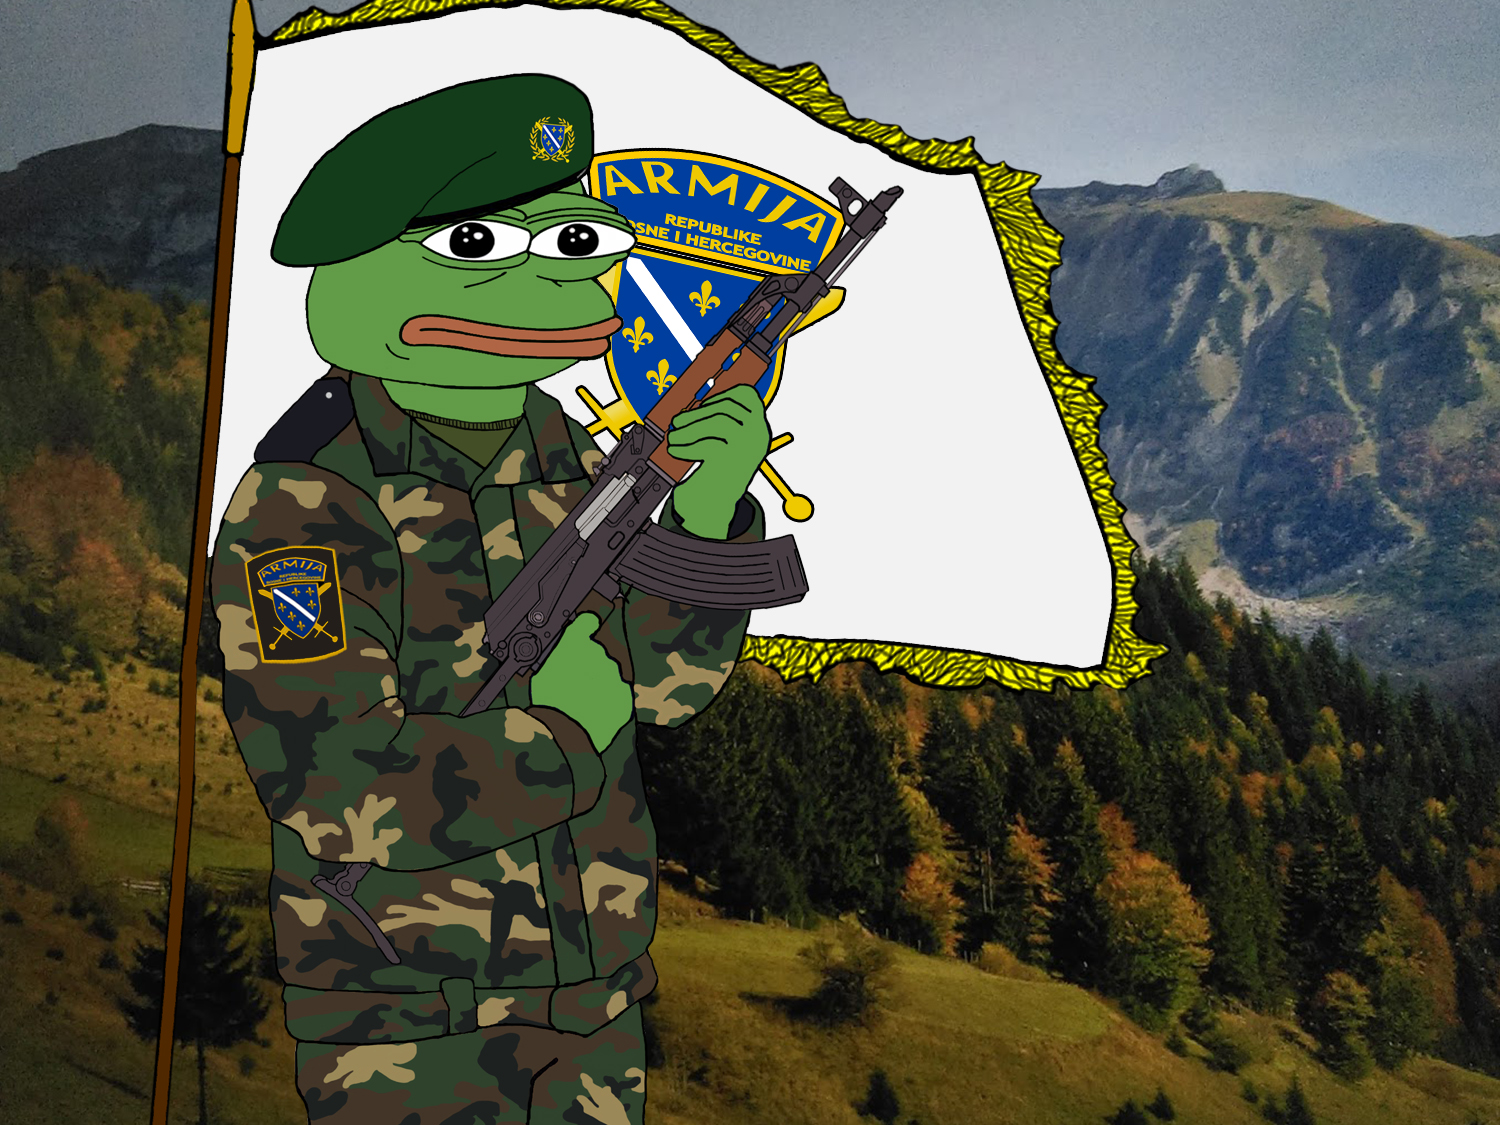
Label: 5_Wojak_with_Background